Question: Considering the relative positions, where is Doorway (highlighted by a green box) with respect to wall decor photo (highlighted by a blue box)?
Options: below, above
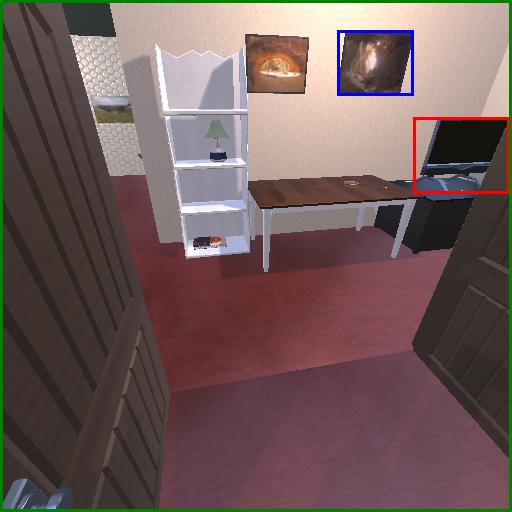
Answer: below